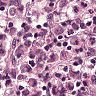
Metastatic tissue present: yes